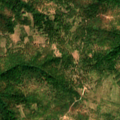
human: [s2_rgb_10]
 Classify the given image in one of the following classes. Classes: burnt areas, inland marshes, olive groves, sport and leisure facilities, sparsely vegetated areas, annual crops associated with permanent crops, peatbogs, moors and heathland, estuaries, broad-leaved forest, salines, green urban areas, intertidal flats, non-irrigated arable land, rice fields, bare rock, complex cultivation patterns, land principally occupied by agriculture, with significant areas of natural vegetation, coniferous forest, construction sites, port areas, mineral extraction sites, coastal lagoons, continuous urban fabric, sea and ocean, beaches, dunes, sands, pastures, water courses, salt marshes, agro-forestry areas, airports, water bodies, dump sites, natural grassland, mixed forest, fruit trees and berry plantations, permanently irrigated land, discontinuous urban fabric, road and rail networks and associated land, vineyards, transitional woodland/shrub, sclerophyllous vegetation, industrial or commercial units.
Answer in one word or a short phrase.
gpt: broad-leaved forest, transitional woodland/shrub